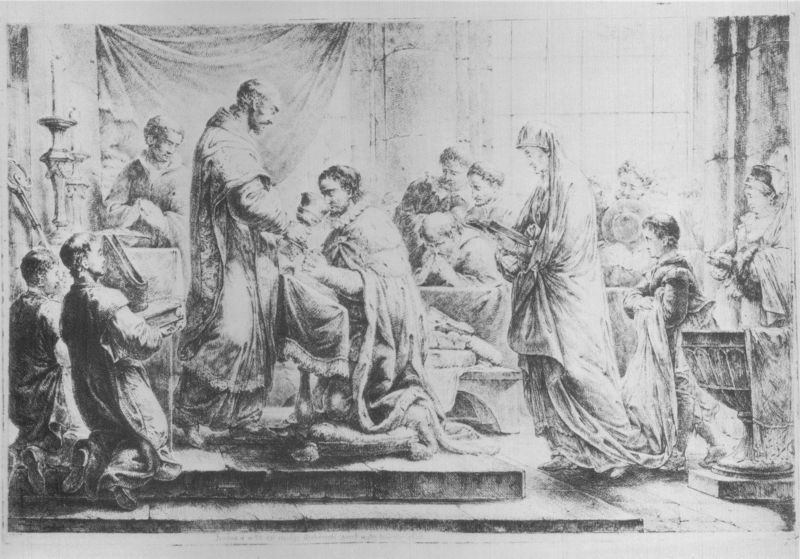
Titel: Joachim II. von Brandenburg empfängt zuerst das Abendmahl in beiderlei Gestalt
Künstler: Bernhard Rode
Standort: Kiel
Institution: Kunsthalle zu Kiel der Christian-Albrechts-Universität
Schlagwörter: dunkel, gemälde, mann, schatten, umhang, weiß, frauen, menschen, fenster, frau, grau, haar, hell, hintergrund, kleid, kleider, licht, marmor, männer, pfeiler, schwarz, skizze, säule, säulen, vordergrund, zeichnung, schleier, bart, trinken, trinkend, wand, arm, bibel, falten, hermelin, sockel, stehen, stein, schauen, vorhang, kirche, boden, geistlicher, gewand, kelch, mantel, stoff, adel, gewänder, kind, renaissance, kinder, krug, adelige, kopfbedeckung, bücher, kuss, mänenr, knaben, mauer, graphik, treppe, treppen, historienbild, kaiser, kissen, könig, thron, wein, vorhänge, glatze, lesen, kerze, kerzen, leuchter, stufe, stufen, warten, foto, fotografie, gefäß, dunkelgrau, buch, religion, becken, radierung, stich, schwarzweiß, knien, herrscher, beten, gebet, zeremonie, entwurf, altar, kathedrale, kerzenständer, kerzenhalter, hellgrau, knieend, kniend, andacht, hostie, knieen, krönung, messdiener, messe, ministranten, priester, segen, mönch, bittsteller, ehre, heiliger, huldigung, mönche, troddeln, hochzeit, königin, fresko, abendmahl, empfangen, heilig, taufe, maria, brunne, handkuss, erntedank, speisung, kommunion, tonsur, taufbecken, geschenke, silberstift, weihe, gaben, eucharistie, page, sakrament, röntgenaufnahme, eucharestie, darbieten, taufstein, abfotografie, diakon, schierling, absolution, messe#, messdiner, kniender könig, abenmahl